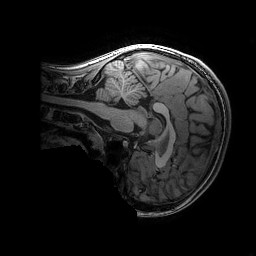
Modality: T1w
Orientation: sagittal
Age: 10
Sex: female
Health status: ill
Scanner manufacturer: ge
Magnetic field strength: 3 T
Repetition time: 0.007664 s
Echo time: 0.00342 s